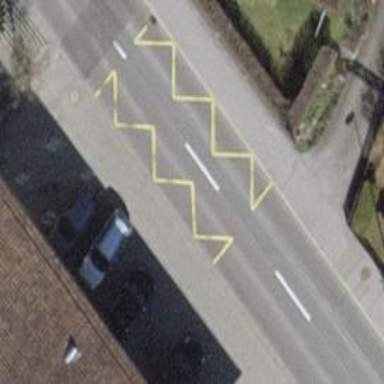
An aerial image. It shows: Public transport stop position.